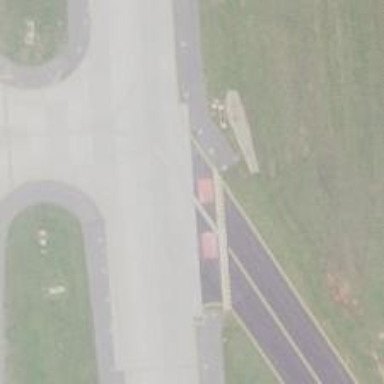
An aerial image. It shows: View of taxiway at the airport.